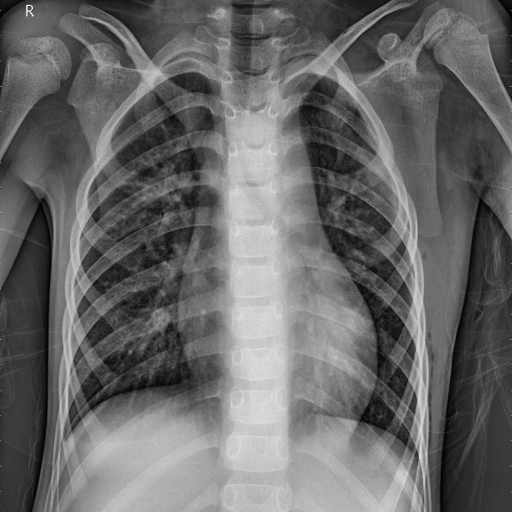
Finding: PNEUMONIA